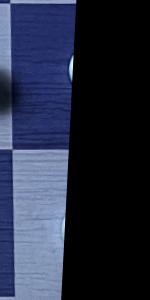
Label: Rook_White